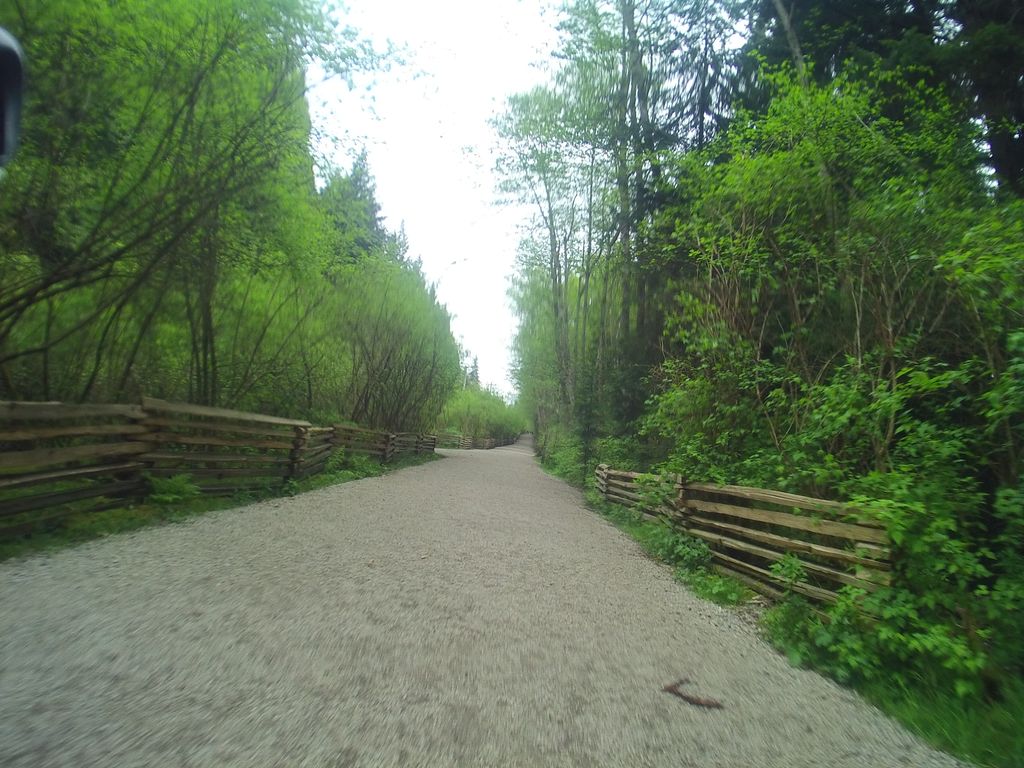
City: vancouver